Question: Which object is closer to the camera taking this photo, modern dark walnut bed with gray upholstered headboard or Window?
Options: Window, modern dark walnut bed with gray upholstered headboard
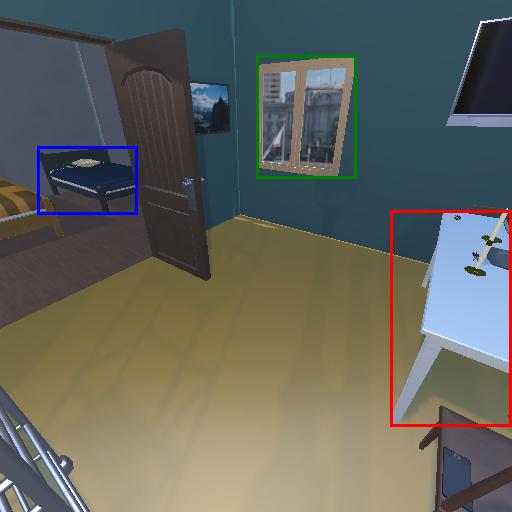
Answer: Window